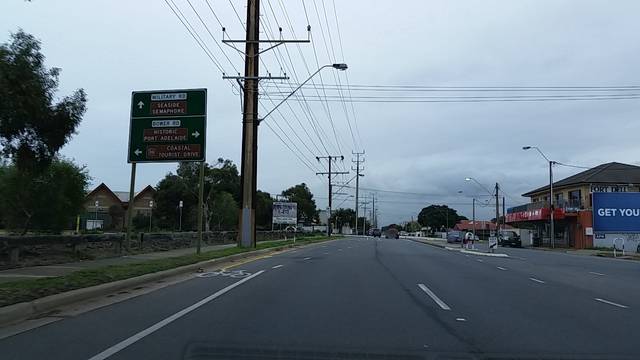
Region: Australia
Coordinates: -34.851, 138.479